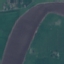
Label: River